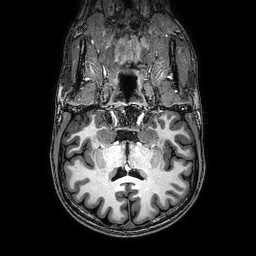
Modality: T1w
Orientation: sagittal
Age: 26
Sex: male
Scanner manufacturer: philips
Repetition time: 0.008138 s
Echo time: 0.00373 s